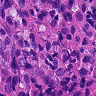
Metastatic tissue present: yes